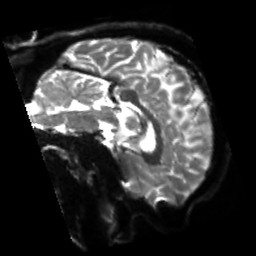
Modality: sbref
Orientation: sagittal
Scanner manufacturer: siemens
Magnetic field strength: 3 T
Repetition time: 4 s
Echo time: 0.0594 s